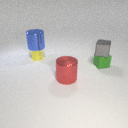
small yellow metal cylinder to the left of small green rubber cube